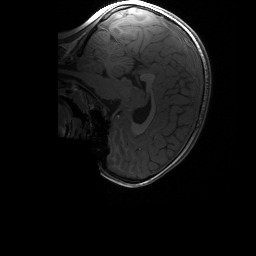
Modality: T1w
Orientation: sagittal
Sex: female
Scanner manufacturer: siemens
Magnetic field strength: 3 T
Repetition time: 1.9 s
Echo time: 0.00243 s